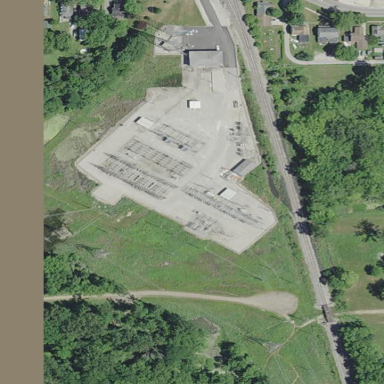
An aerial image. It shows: Substation surrounded by fence.